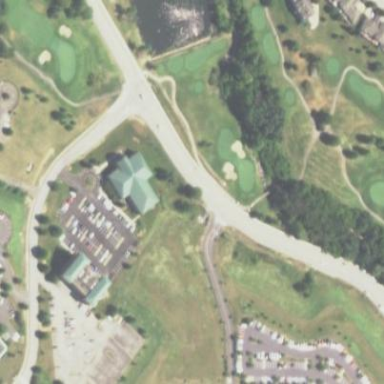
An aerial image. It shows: Area with grass used as rough in golf course.